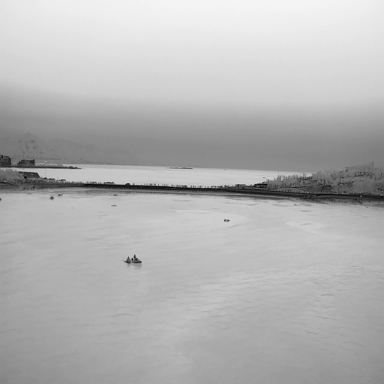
There are two canoes in the infrared image.